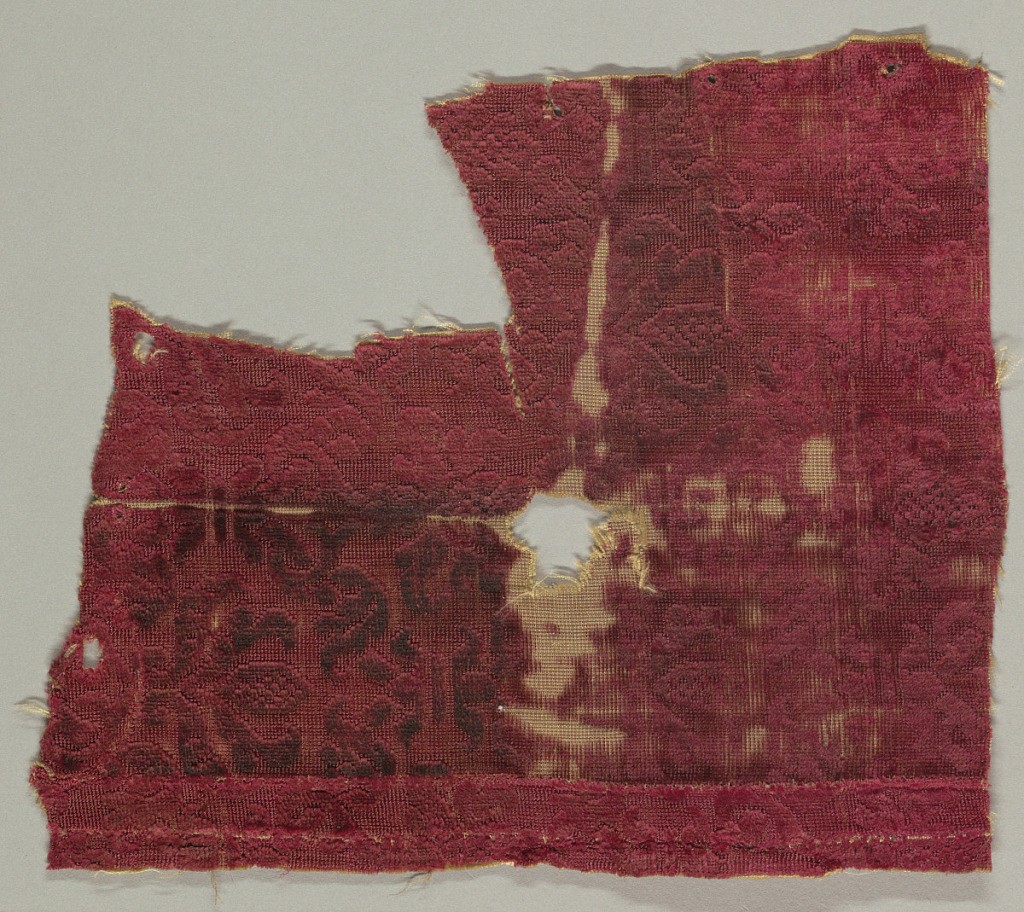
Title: Fragment
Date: late 16th century
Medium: silk Technique: cut and uncut supplementary warp pile (velvet)
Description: Fragment of dark red velvet with an uncut ground and design in cut pile. Small pattern of swinging branches and leaves forming ogive-shaped areas, in each a highly formalized floral motif.